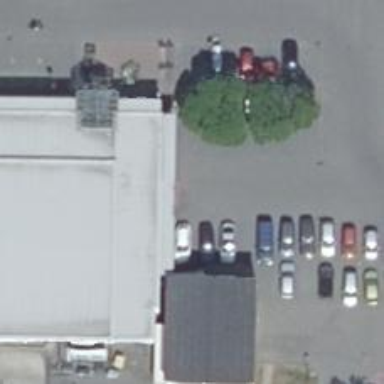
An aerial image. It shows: Parking aisle designated as service road.